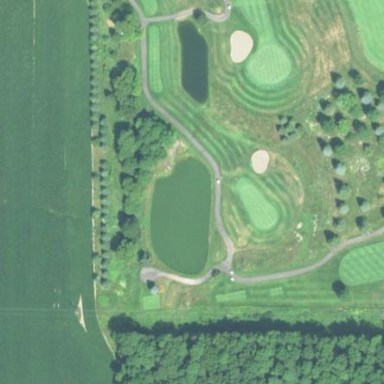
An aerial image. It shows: Area with grass used as rough in golf course.